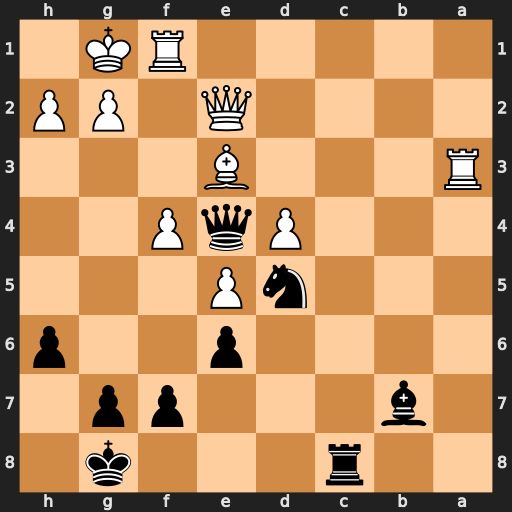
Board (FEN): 2r3k1/1b3pp1/4p2p/3nP3/3PqP2/R3B3/4Q1PP/5RK1
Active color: b
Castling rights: -
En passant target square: -
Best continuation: Rc2 Qf3 Nxe3 Qxe4 Bxe4 Rxe3 Rxg2+